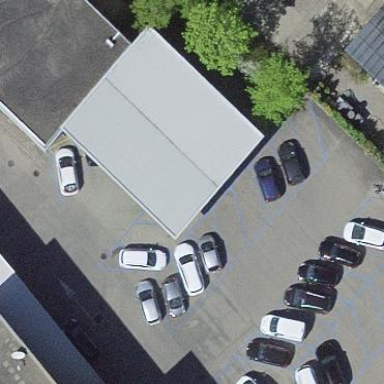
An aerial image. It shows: View of roof of building.